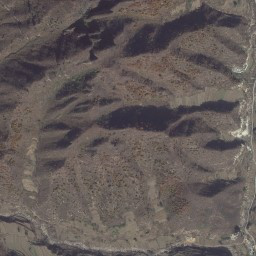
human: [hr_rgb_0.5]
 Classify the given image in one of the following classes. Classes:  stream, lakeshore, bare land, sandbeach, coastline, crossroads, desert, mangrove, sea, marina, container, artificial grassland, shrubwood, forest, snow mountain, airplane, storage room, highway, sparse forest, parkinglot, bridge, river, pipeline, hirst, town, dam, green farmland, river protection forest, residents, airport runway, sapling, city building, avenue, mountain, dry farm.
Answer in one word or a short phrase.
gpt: mountain